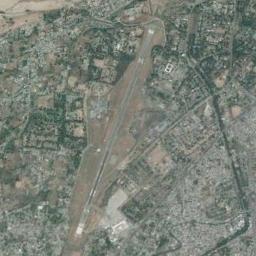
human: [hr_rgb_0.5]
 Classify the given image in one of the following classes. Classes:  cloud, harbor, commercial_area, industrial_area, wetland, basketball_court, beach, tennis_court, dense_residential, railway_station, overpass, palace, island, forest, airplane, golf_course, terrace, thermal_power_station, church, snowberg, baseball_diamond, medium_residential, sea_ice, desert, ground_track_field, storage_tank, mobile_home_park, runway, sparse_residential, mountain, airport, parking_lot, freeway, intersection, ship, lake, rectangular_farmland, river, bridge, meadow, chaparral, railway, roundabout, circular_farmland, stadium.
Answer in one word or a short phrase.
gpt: airport